Question: I have been following the <URL>.
I tried adding a button to the news_articles.xml layout. The problem is that this button does not disappear like 'ListView', when the article_view.xml is called. When I run the app, it displays the 'ListView' along with the test button. After clicking on one of the news headlines, the description of this news is displayed along with the button.
What do I need to modify, so that the button (or any other element) will not be shown? This sample image shows the button which remains seen after clicking a news item.

Code for news_articles.xml:
'''
<FrameLayout xmlns:android="http://schemas.android.com/apk/res/android"
android:id="@+id/fragment_container"
android:layout_width="match_parent"
android:layout_height="match_parent" >
<ListView
android:id="@+id/listView1"
android:layout_width="match_parent"
android:layout_height="wrap_content" >
</ListView>
<Button
android:id="@+id/button1"
android:layout_width="wrap_content"
android:layout_height="wrap_content"
android:text="Button" />
</FrameLayout>
'''
Code for article_view.xml
'''
<FrameLayout xmlns:android="http://schemas.android.com/apk/res/android"
android:layout_width="fill_parent"
android:layout_height="fill_parent" >
<TextView
android:id="@+id/article"
android:layout_width="match_parent"
android:layout_height="match_parent"
android:padding="16dp"
android:textSize="18sp" />
</FrameLayout>
'''
MainActivity code:
'''
public class MainActivity extends FragmentActivity
implements HeadlinesFragment.OnHeadlineSelectedListener {
/** Called when the activity is first created. */
@Override
public void onCreate(Bundle savedInstanceState) {
super.onCreate(savedInstanceState);
setContentView(R.layout.news_articles);
// Check whether the activity is using the layout version with
// the fragment_container FrameLayout. If so, we must add the first fragment
if (findViewById(R.id.fragment_container) != null) {
// However, if we're being restored from a previous state,
// then we don't need to do anything and should return or else
// we could end up with overlapping fragments.
if (savedInstanceState != null) {
return;
}
// Create an instance of ExampleFragment
HeadlinesFragment firstFragment = new HeadlinesFragment();
// In case this activity was started with special instructions from an Intent,
// pass the Intent's extras to the fragment as arguments
firstFragment.setArguments(getIntent().getExtras());
// Add the fragment to the 'fragment_container' FrameLayout
getSupportFragmentManager().beginTransaction()
.add(R.id.fragment_container, firstFragment).commit();
}
}
public void onArticleSelected(int position) {
// The user selected the headline of an article from the HeadlinesFragment
// Capture the article fragment from the activity layout
ArticleFragment articleFrag = (ArticleFragment)
getSupportFragmentManager().findFragmentById(R.id.article_fragment);
if (articleFrag != null) {
// If article frag is available, we're in two-pane layout...
// Call a method in the ArticleFragment to update its content
articleFrag.updateArticleView(position);
} else {
// If the frag is not available, we're in the one-pane layout and must swap frags...
// Create fragment and give it an argument for the selected article
ArticleFragment newFragment = new ArticleFragment();
Bundle args = new Bundle();
args.putInt(ArticleFragment.ARG_POSITION, position);
newFragment.setArguments(args);
FragmentTransaction transaction = getSupportFragmentManager().beginTransaction();
// Replace whatever is in the fragment_container view with this fragment,
// and add the transaction to the back stack so the user can navigate back
transaction.replace(R.id.fragment_container, newFragment);
transaction.addToBackStack(null);
// Commit the transaction
transaction.commit();
}
}
}
'''
HeadLines code:
'''
public class HeadlinesFragment extends ListFragment {
OnHeadlineSelectedListener mCallback;
// The container Activity must implement this interface so the frag can deliver messages
public interface OnHeadlineSelectedListener {
/** Called by HeadlinesFragment when a list item is selected */
public void onArticleSelected(int position);
}
@Override
public void onCreate(Bundle savedInstanceState) {
super.onCreate(savedInstanceState);
// We need to use a different list item layout for devices older than Honeycomb
int layout = Build.VERSION.SDK_INT >= Build.VERSION_CODES.HONEYCOMB ?
android.R.layout.simple_list_item_activated_1 : android.R.layout.simple_list_item_1;
ListView listViewTest=(ListView)getActivity().findViewById(R.id.listView1);
ArrayList<String> your_array_list = new ArrayList<String>();
your_array_list.add("Test1");
your_array_list.add("Test2");
ArrayAdapter<String> arrayAdapter =
new ArrayAdapter<String>(getActivity(),android.R.layout.simple_list_item_1, your_array_list);
setListAdapter(arrayAdapter);
// Create an array adapter for the list view, using the Ipsum headlines array
//setListAdapter(new ArrayAdapter<String>(getActivity(), layout, Ipsum.Headlines));
}
@Override
public void onStart() {
super.onStart();
// When in two-pane layout, set the listview to highlight the selected list item
// (We do this during onStart because at the point the listview is available.)
if (getFragmentManager().findFragmentById(R.id.article_fragment) != null) {
getListView().setChoiceMode(ListView.CHOICE_MODE_SINGLE);
}
}
@Override
public void onAttach(Activity activity) {
super.onAttach(activity);
// This makes sure that the container activity has implemented
// the callback interface. If not, it throws an exception.
try {
mCallback = (OnHeadlineSelectedListener) activity;
} catch (ClassCastException e) {
throw new ClassCastException(activity.toString()
+ " must implement OnHeadlineSelectedListener");
}
}
@Override
public void onListItemClick(ListView l, View v, int position, long id) {
// Notify the parent activity of selected item
mCallback.onArticleSelected(position);
// Set the item as checked to be highlighted when in two-pane layout
getListView().setItemChecked(position, true);
}
}
'''
ArticleFragment code:
'''
public class ArticleFragment extends Fragment {
final static String ARG_POSITION = "position";
int mCurrentPosition = -1;
@Override
public View onCreateView(LayoutInflater inflater, ViewGroup container,
Bundle savedInstanceState) {
// If activity recreated (such as from screen rotate), restore
// the previous article selection set by onSaveInstanceState().
// This is primarily necessary when in the two-pane layout.
if (savedInstanceState != null) {
mCurrentPosition = savedInstanceState.getInt(ARG_POSITION);
}
// Inflate the layout for this fragment
return inflater.inflate(R.layout.article_view, container, false);
}
@Override
public void onStart() {
super.onStart();
// During startup, check if there are arguments passed to the fragment.
// onStart is a good place to do this because the layout has already been
// applied to the fragment at this point so we can safely call the method
// below that sets the article text.
Bundle args = getArguments();
if (args != null) {
// Set article based on argument passed in
updateArticleView(args.getInt(ARG_POSITION));
} else if (mCurrentPosition != -1) {
// Set article based on saved instance state defined during onCreateView
updateArticleView(mCurrentPosition);
}
}
public void updateArticleView(int position) {
TextView article = (TextView) getActivity().findViewById(R.id.article);
article.setText(Ipsum.Articles[position]);
mCurrentPosition = position;
}
@Override
public void onSaveInstanceState(Bundle outState) {
super.onSaveInstanceState(outState);
// Save the current article selection in case we need to recreate the fragment
outState.putInt(ARG_POSITION, mCurrentPosition);
}
}
'''
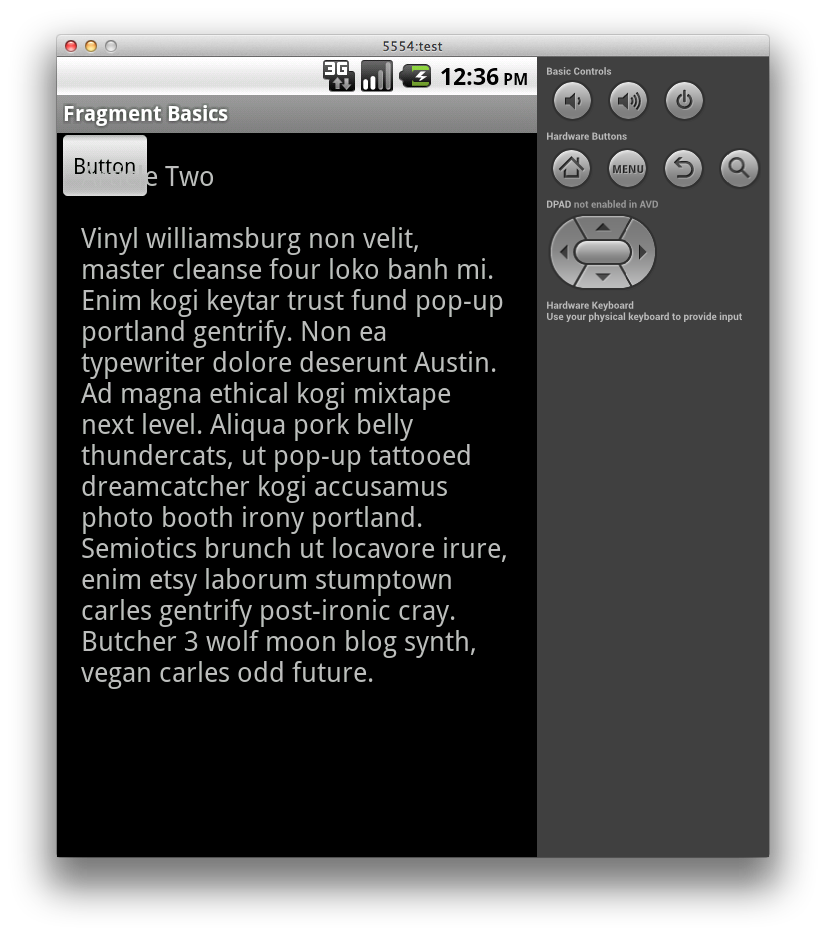
Answer: 1. Create a new xml file that will be used in MainActivity - for example activity_main.xml <RelativeLayout xmlns:android="http://schemas.android.com/apk/res/android"
android:id="@+id/fragment_container"
xmlns:tools="http://schemas.android.com/tools"
android:layout_width="match_parent"
android:layout_height="match_parent"
tools:context=".MainActivity">
</RelativeLayout>
2. In MainActivity modify the code, so that it uses the new xml layout - setContentView(R.layout.activity_main);
3. Further modify the onCreateMethod so it looks like this @Override
public void onCreate(Bundle savedInstanceState) {
super.onCreate(savedInstanceState);
setContentView(R.layout.activity_main);
if (savedInstanceState != null) {
return;
}
HeadlinesFragment firstFragment = new HeadlinesFragment();
firstFragment.setArguments(getIntent().getExtras());
getSupportFragmentManager().beginTransaction()
.add(R.id.fragment_container, firstFragment).commit();
}
4. In HeadLinesFragment override the onCreateView method @Override
public View onCreateView(LayoutInflater inflater, ViewGroup container,
Bundle savedInstanceState) {
ViewGroup rootView = (ViewGroup) inflater.inflate(R.layout.news_articles, container, false);
return rootView;
}
That should be all. Try it out by adding some sample buttons in the news_articles.xml.